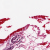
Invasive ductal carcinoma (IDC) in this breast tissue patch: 0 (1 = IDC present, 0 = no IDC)